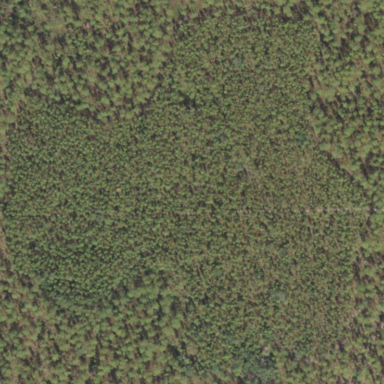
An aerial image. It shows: Forest area predominantly covered with needle-leaved trees.